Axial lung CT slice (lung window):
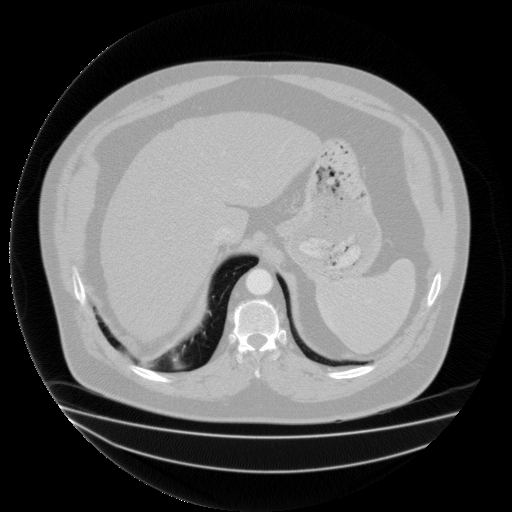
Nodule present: no